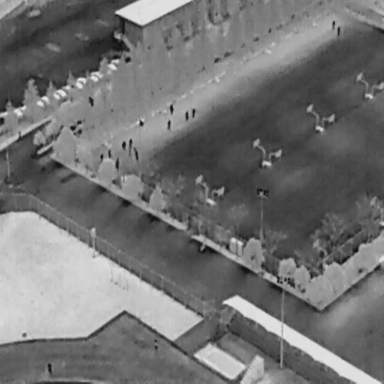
There are 28 objects shown in the infrared image, including 13 Cars, and 15 People.